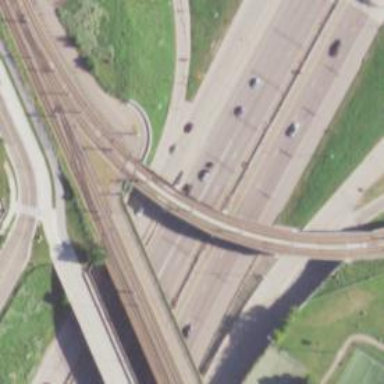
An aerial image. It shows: Motorway junction.